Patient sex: M
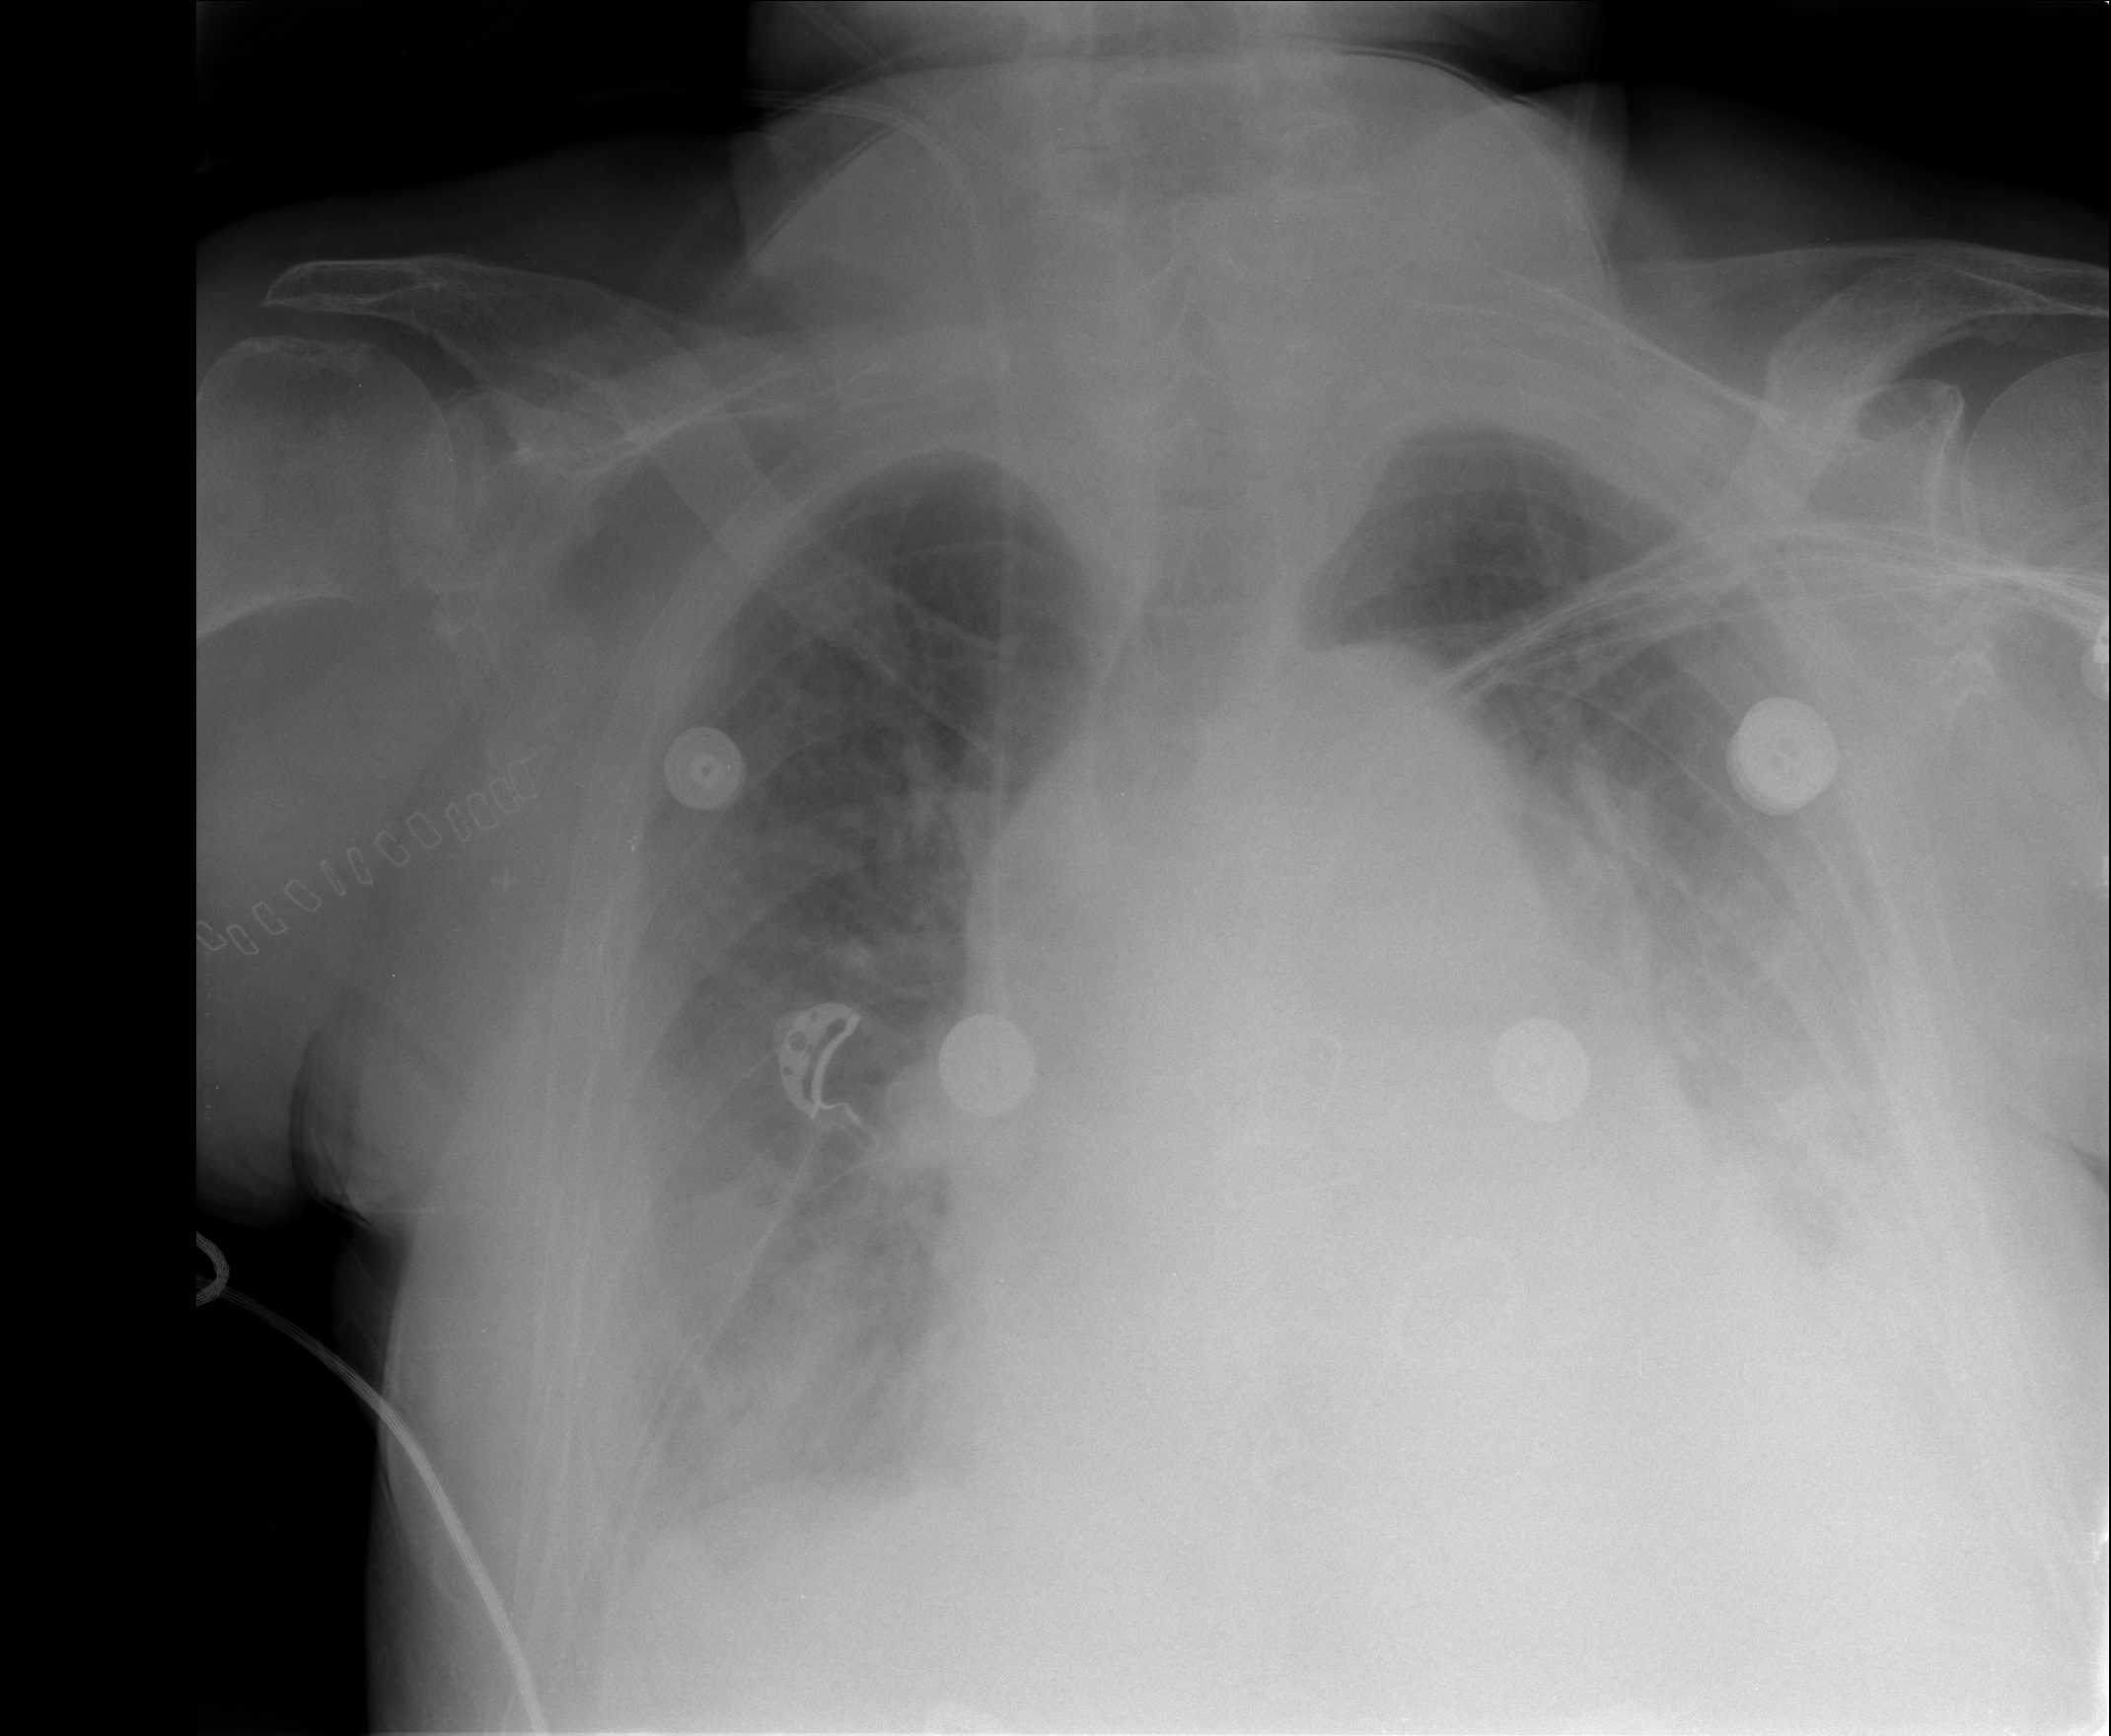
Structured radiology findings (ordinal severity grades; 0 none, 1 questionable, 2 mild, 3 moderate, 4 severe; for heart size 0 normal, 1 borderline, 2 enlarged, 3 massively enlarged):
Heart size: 3
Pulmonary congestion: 3
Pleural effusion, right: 2
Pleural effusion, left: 3
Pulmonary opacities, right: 2
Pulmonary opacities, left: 2
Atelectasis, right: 3
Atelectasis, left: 3